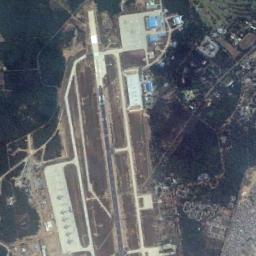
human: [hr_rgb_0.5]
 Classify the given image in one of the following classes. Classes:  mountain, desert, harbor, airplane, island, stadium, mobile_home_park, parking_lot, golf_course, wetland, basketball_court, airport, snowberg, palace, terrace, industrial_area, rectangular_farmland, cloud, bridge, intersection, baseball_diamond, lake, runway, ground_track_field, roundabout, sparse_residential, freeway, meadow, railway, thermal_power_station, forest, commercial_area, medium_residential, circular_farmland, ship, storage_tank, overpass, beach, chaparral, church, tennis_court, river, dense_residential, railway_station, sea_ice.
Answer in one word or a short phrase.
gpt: airport